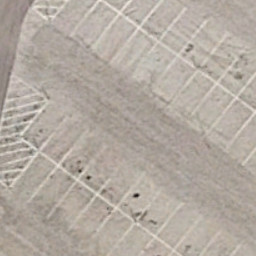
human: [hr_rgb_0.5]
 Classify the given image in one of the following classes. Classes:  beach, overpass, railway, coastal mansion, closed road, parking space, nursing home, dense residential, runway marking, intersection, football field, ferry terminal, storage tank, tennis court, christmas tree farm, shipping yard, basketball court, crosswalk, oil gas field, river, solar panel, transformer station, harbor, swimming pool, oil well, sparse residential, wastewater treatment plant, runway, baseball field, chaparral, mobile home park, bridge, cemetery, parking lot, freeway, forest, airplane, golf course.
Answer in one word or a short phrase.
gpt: parking space